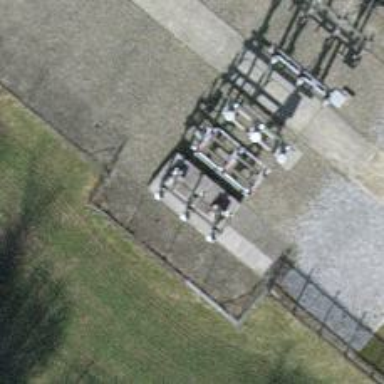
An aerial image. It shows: Insulator used in power systems.